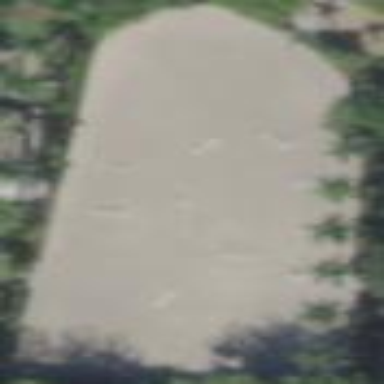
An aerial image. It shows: Equestrian pitch with sand surface.